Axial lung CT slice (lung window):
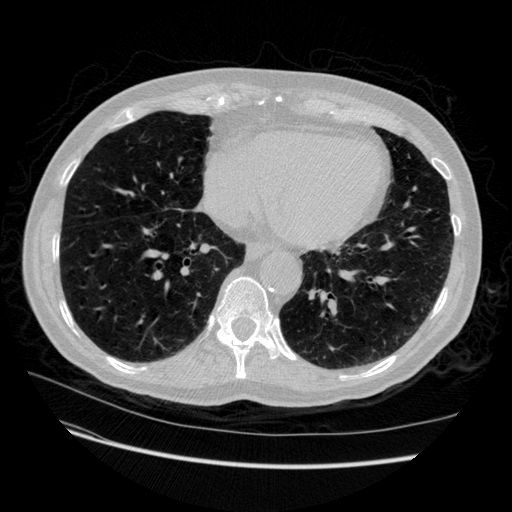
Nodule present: no